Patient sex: M
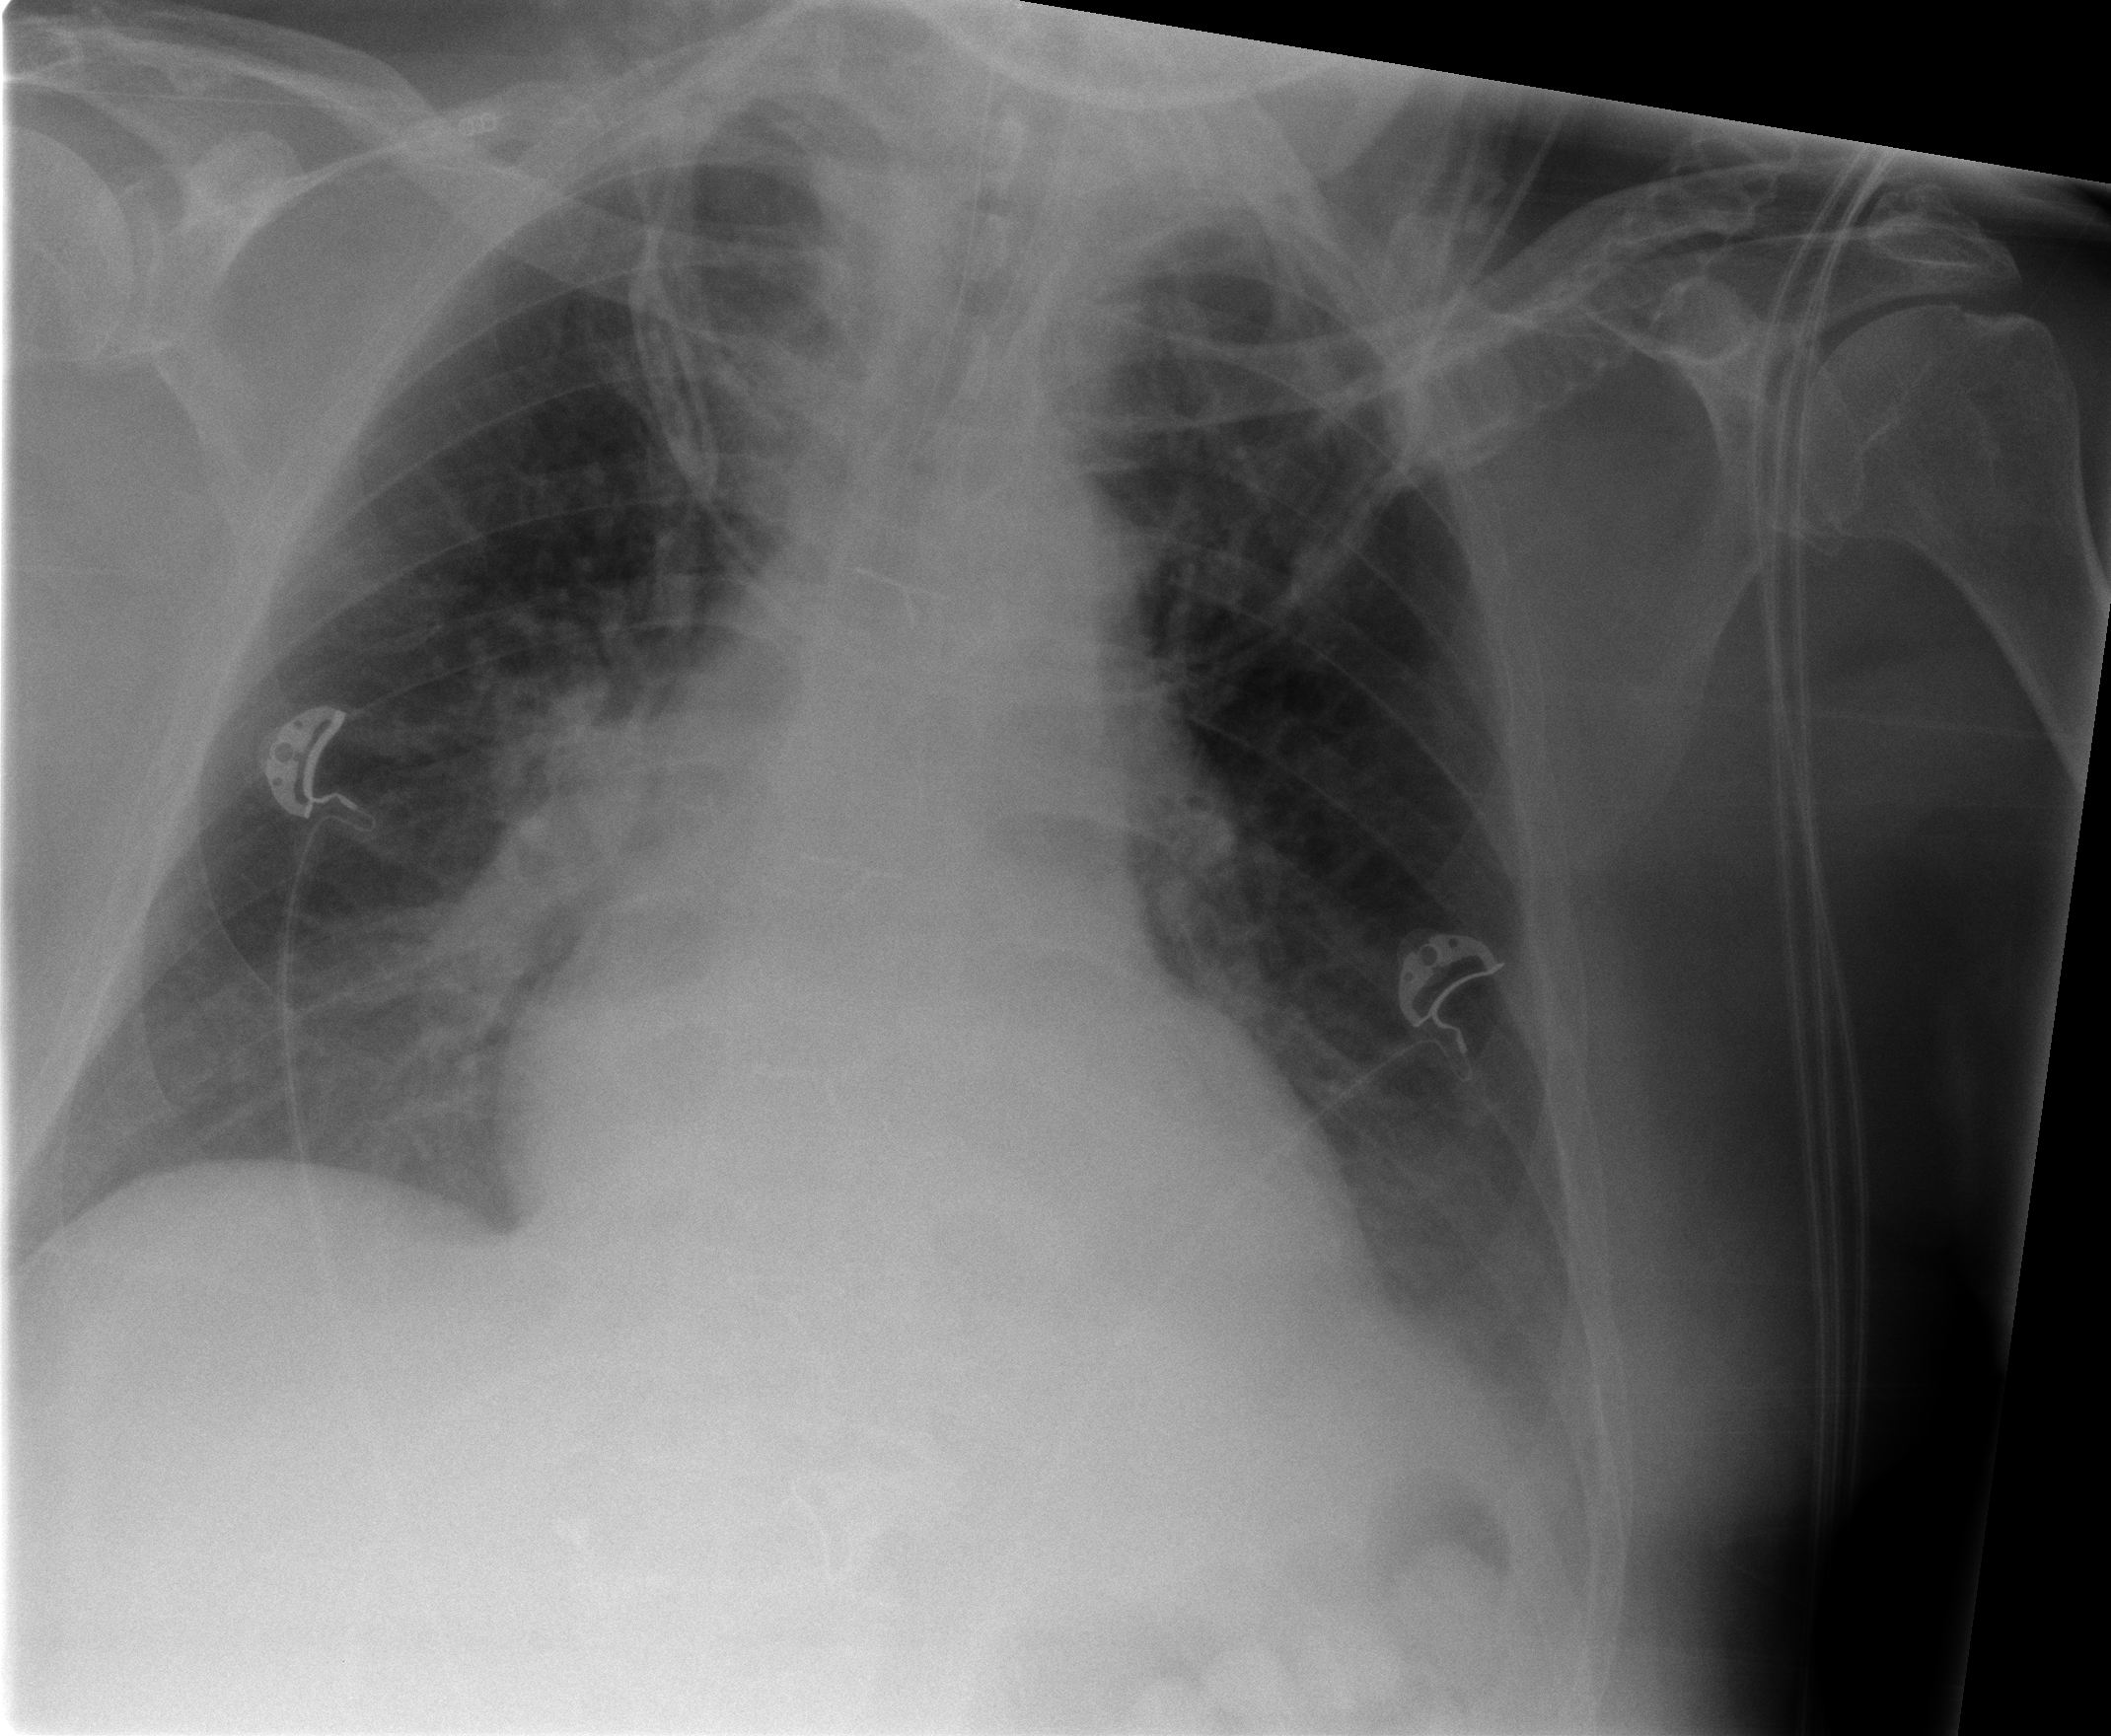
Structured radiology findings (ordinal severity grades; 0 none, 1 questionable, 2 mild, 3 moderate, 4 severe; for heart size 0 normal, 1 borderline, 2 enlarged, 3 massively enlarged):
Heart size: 2
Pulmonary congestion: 0
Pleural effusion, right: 0
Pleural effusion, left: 2
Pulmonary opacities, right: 0
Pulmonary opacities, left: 0
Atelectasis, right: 0
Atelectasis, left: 2